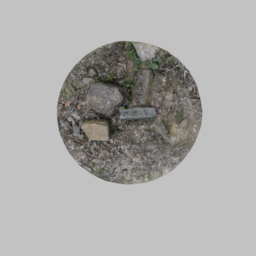
Label: nature